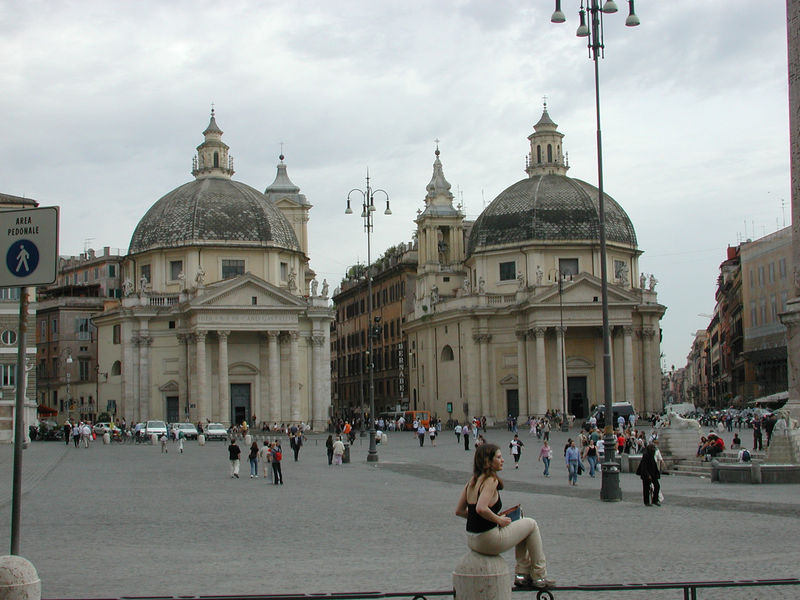
Titel: Santa Maria dei Miracoli und Santa Maria in Monte Santo, Piazza del Popolo
Künstler: Carlo Fontana
Standort: Rom, Sta Maria dei Miracoli (EU - I - Latium)
Schlagwörter: himmel, wolken, menschen, mädchen, sitzen, frau, lampen, laterne, straße, säule, säulen, gebäude, kirche, spanien, ruhig, italien, giebel, platz, kuppel, foto, fotografie, kirchen, schild, türme, fußgängerzone, rom, portikus, strassen, löwe, sakral, autos, tympanon, maria del popolo, zwei gebäude